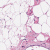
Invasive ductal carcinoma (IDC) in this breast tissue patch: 0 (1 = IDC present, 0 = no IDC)